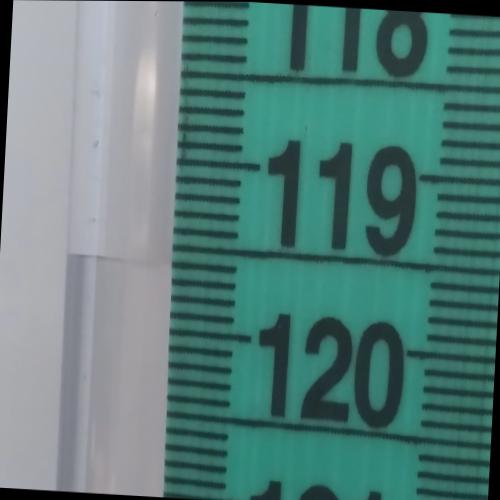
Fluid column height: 119.6 cm